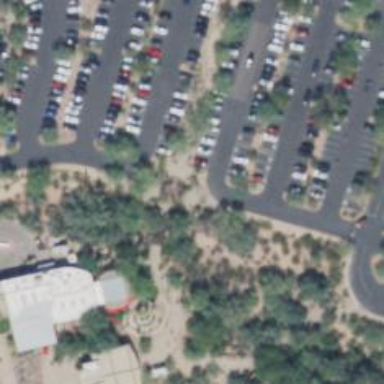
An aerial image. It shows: Parking space is available.